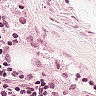
Metastatic tissue present: no